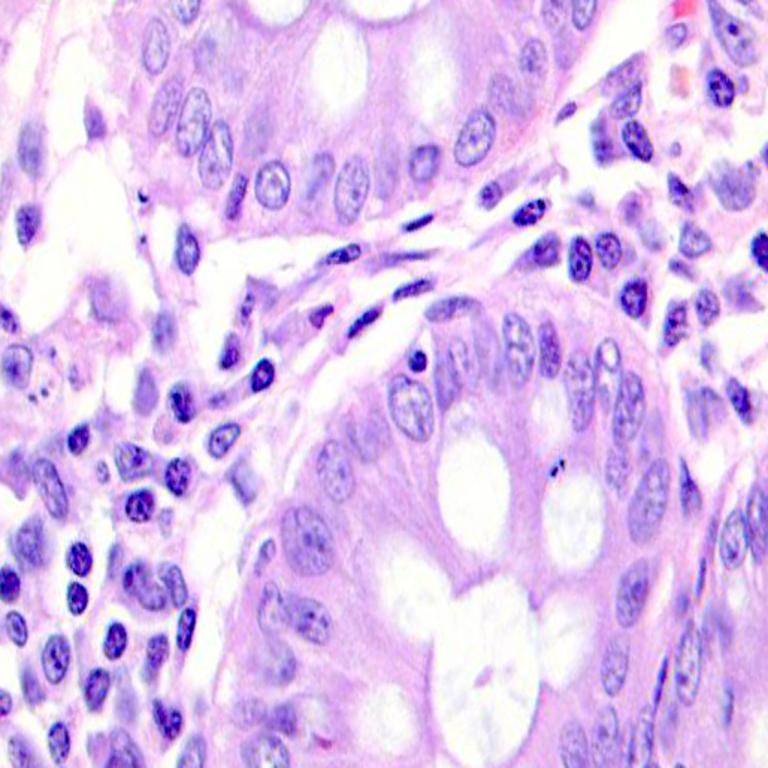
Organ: colon
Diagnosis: benign